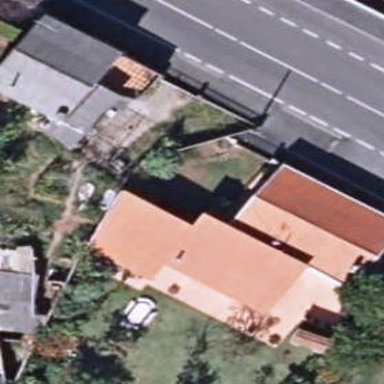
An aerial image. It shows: Simple and straightforward house.